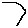
Label: hexagon